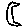
Label: moon